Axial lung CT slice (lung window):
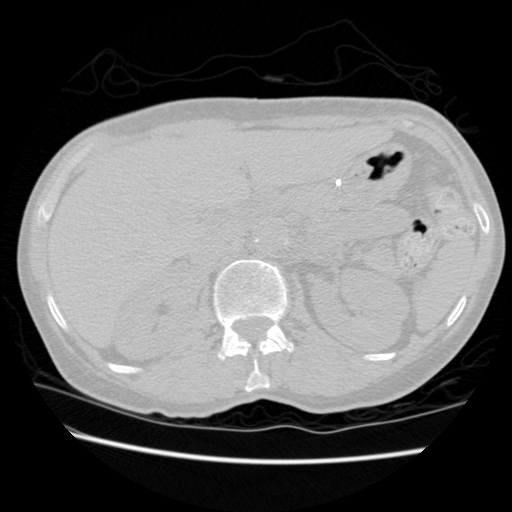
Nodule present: no